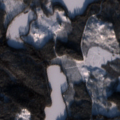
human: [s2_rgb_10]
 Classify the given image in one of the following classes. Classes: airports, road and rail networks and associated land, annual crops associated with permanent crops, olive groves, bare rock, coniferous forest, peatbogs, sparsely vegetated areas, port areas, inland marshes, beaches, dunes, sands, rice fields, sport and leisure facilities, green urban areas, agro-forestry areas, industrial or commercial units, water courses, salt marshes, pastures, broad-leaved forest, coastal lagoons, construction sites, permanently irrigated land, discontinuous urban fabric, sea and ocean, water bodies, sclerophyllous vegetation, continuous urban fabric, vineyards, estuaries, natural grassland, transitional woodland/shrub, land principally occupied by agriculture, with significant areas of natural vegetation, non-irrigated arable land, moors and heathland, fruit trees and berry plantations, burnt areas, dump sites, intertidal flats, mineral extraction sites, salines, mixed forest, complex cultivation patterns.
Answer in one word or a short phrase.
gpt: coniferous forest, transitional woodland/shrub